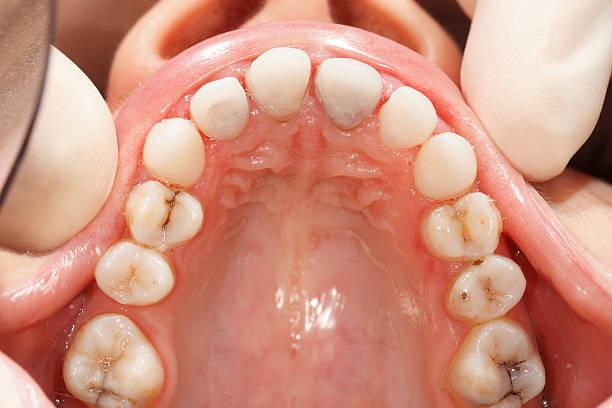
Condition: Gingivitis